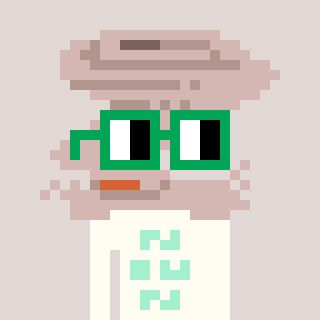
a pixel art character with square green glasses, a tornado-shaped head and a grayscale-colored body on a warm background